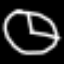
Label: clock